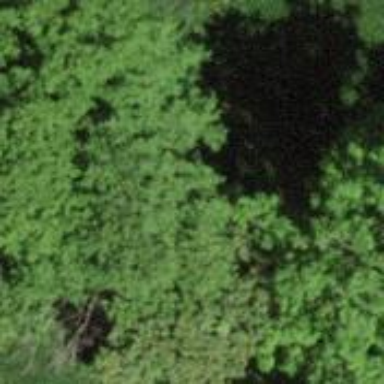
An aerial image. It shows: Forest area.